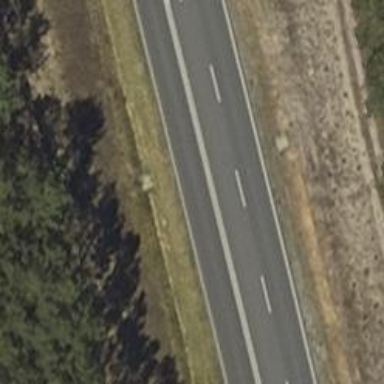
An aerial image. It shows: Trunk motorroad.